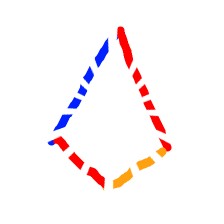
Shape: kite